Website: home-depot
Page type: address-validator
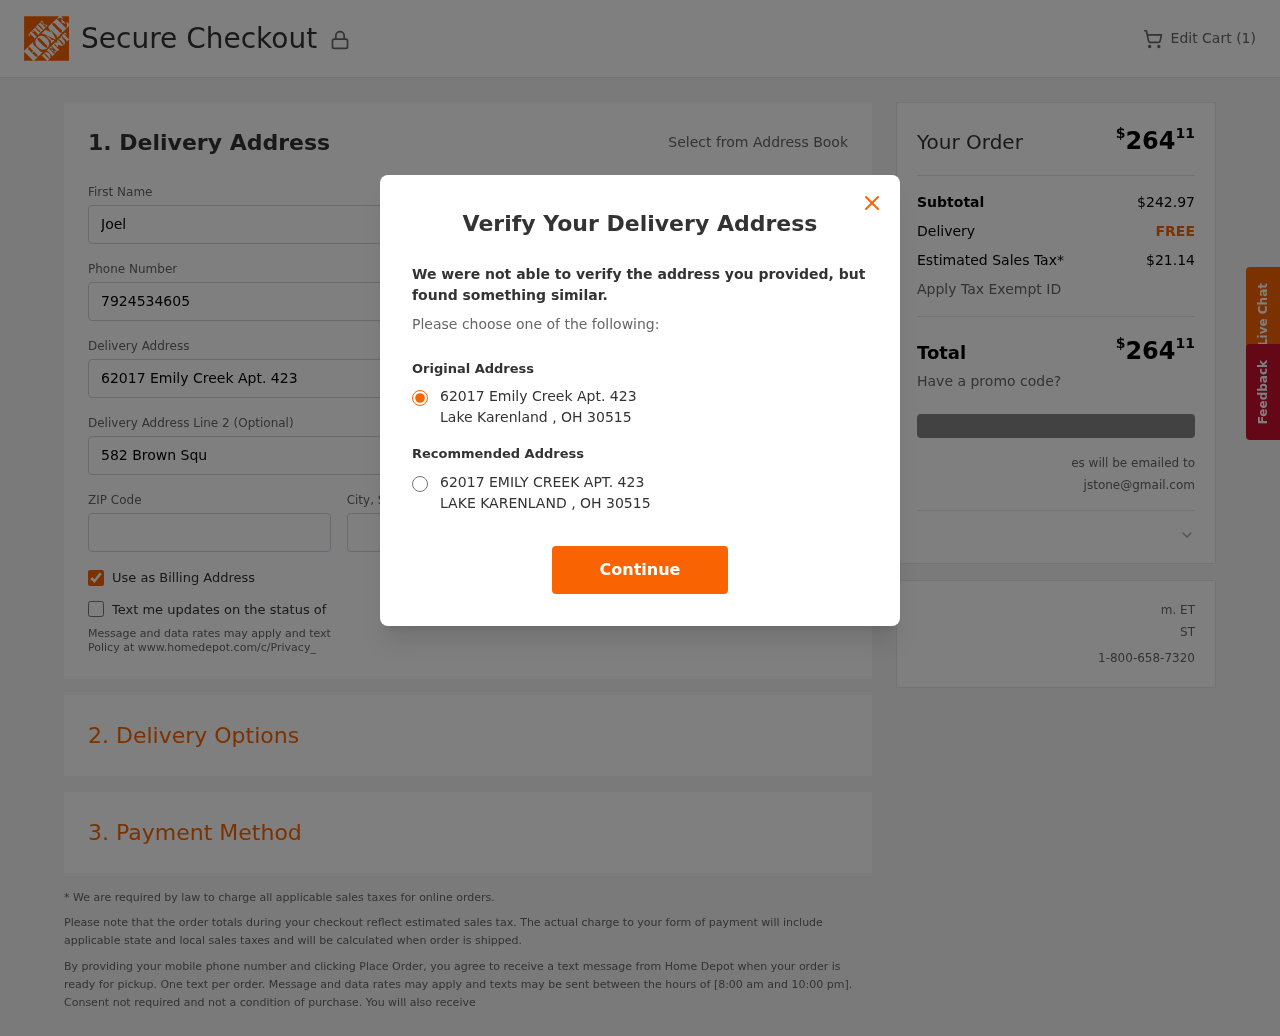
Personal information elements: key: PII_CITY
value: Lake Karenland
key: PII_EMAIL
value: jstone@gmail.com
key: PII_POSTCODE
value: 30515
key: PII_STATE_ABBR
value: OH
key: PII_STREET
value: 62017 Emily Creek Apt. 423
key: PII_FIRSTNAME
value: Joel
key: PII_LASTNAME
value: Stone
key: PII_PHONE
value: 7924534605
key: PII_STREET2
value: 582 Brown Squares Suite 914
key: PII_CITY_STATE
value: Lake Karenland, OH
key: PII_STREET_ALT
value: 62017 EMILY CREEK APT. 423
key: PII_CITY_ALT
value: LAKE KARENLAND
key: PII_POSTCODE_FULL
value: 30515
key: PII_POSTCODE_NUMERIC
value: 30515
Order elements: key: ORDER_NUM_ITEMS
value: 1
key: ORDER_TOTAL
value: $26411
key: ORDER_SUBTOTAL
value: $242.97
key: ORDER_SHIPPING_COST
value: FREE
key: ORDER_TAX
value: $21.14